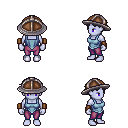
a pixel art fantasy rpg character, female body template, dark elf, purple skin, blue vest, magenta pants, raven short bangs hairstyle, chain helm, leather bracers, four views (front, back, left, right), 2x2 character sprite sheet, small pixel art, hard edges, no anti-aliasing